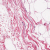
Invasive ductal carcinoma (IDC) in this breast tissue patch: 0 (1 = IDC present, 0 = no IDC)